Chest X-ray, AP view. Patient: 10 years old, sex M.
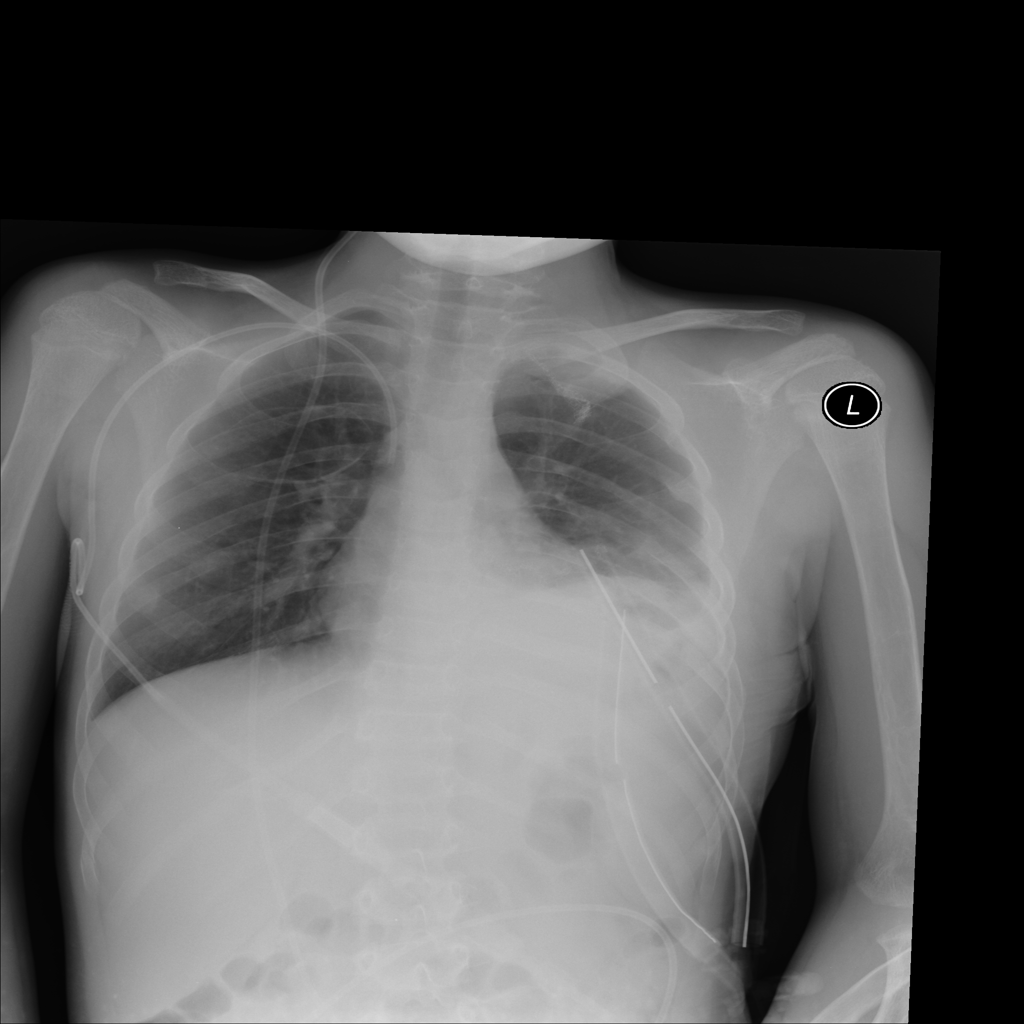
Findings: Pneumothorax